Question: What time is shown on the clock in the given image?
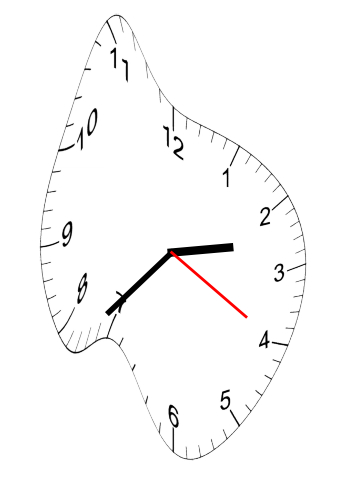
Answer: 02:37:20